Aerial crown-view tile of a tropical tree (Barro Colorado Island, Panama), acquired 20250818:
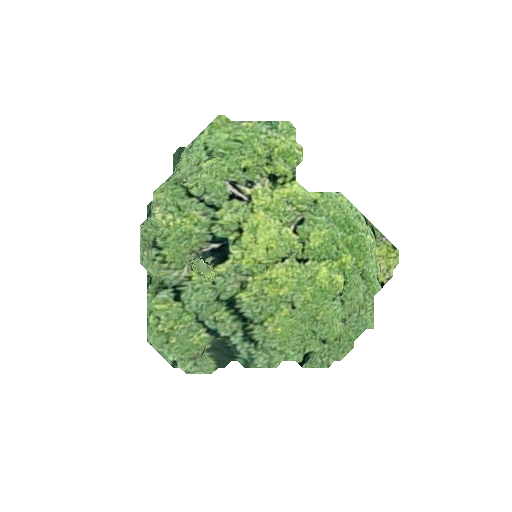
Species: Aspidosperma desmanthum
GBIF accepted scientific name: Aspidosperma desmanthum
Crown area: 67.229 m²